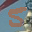
Label: 5